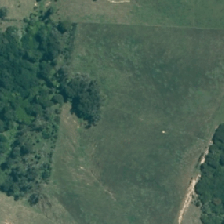
Land cover: indigenous_forest